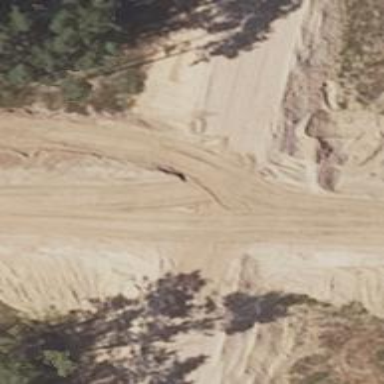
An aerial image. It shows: Gravel track with grade 2 tracktype.